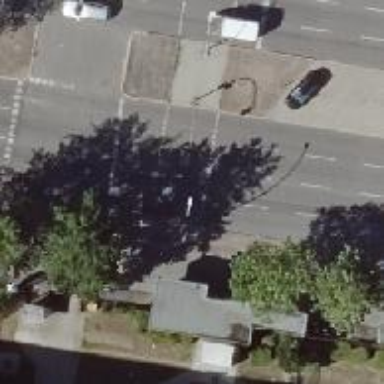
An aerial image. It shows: Secondary road with asphalt surface.